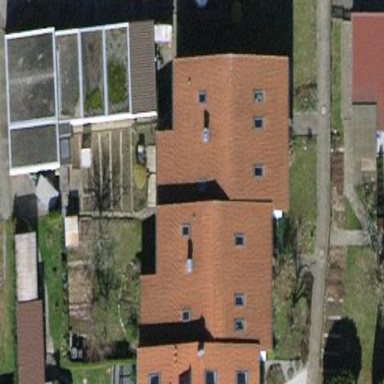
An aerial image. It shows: Simple house.